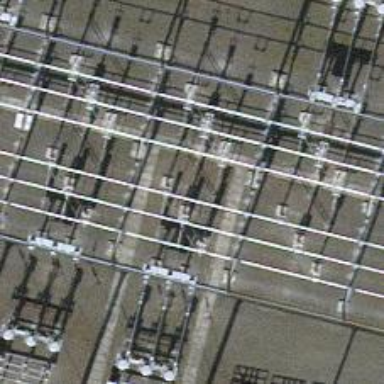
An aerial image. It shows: Power line with 3 cables. It is situated in bay.